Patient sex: M
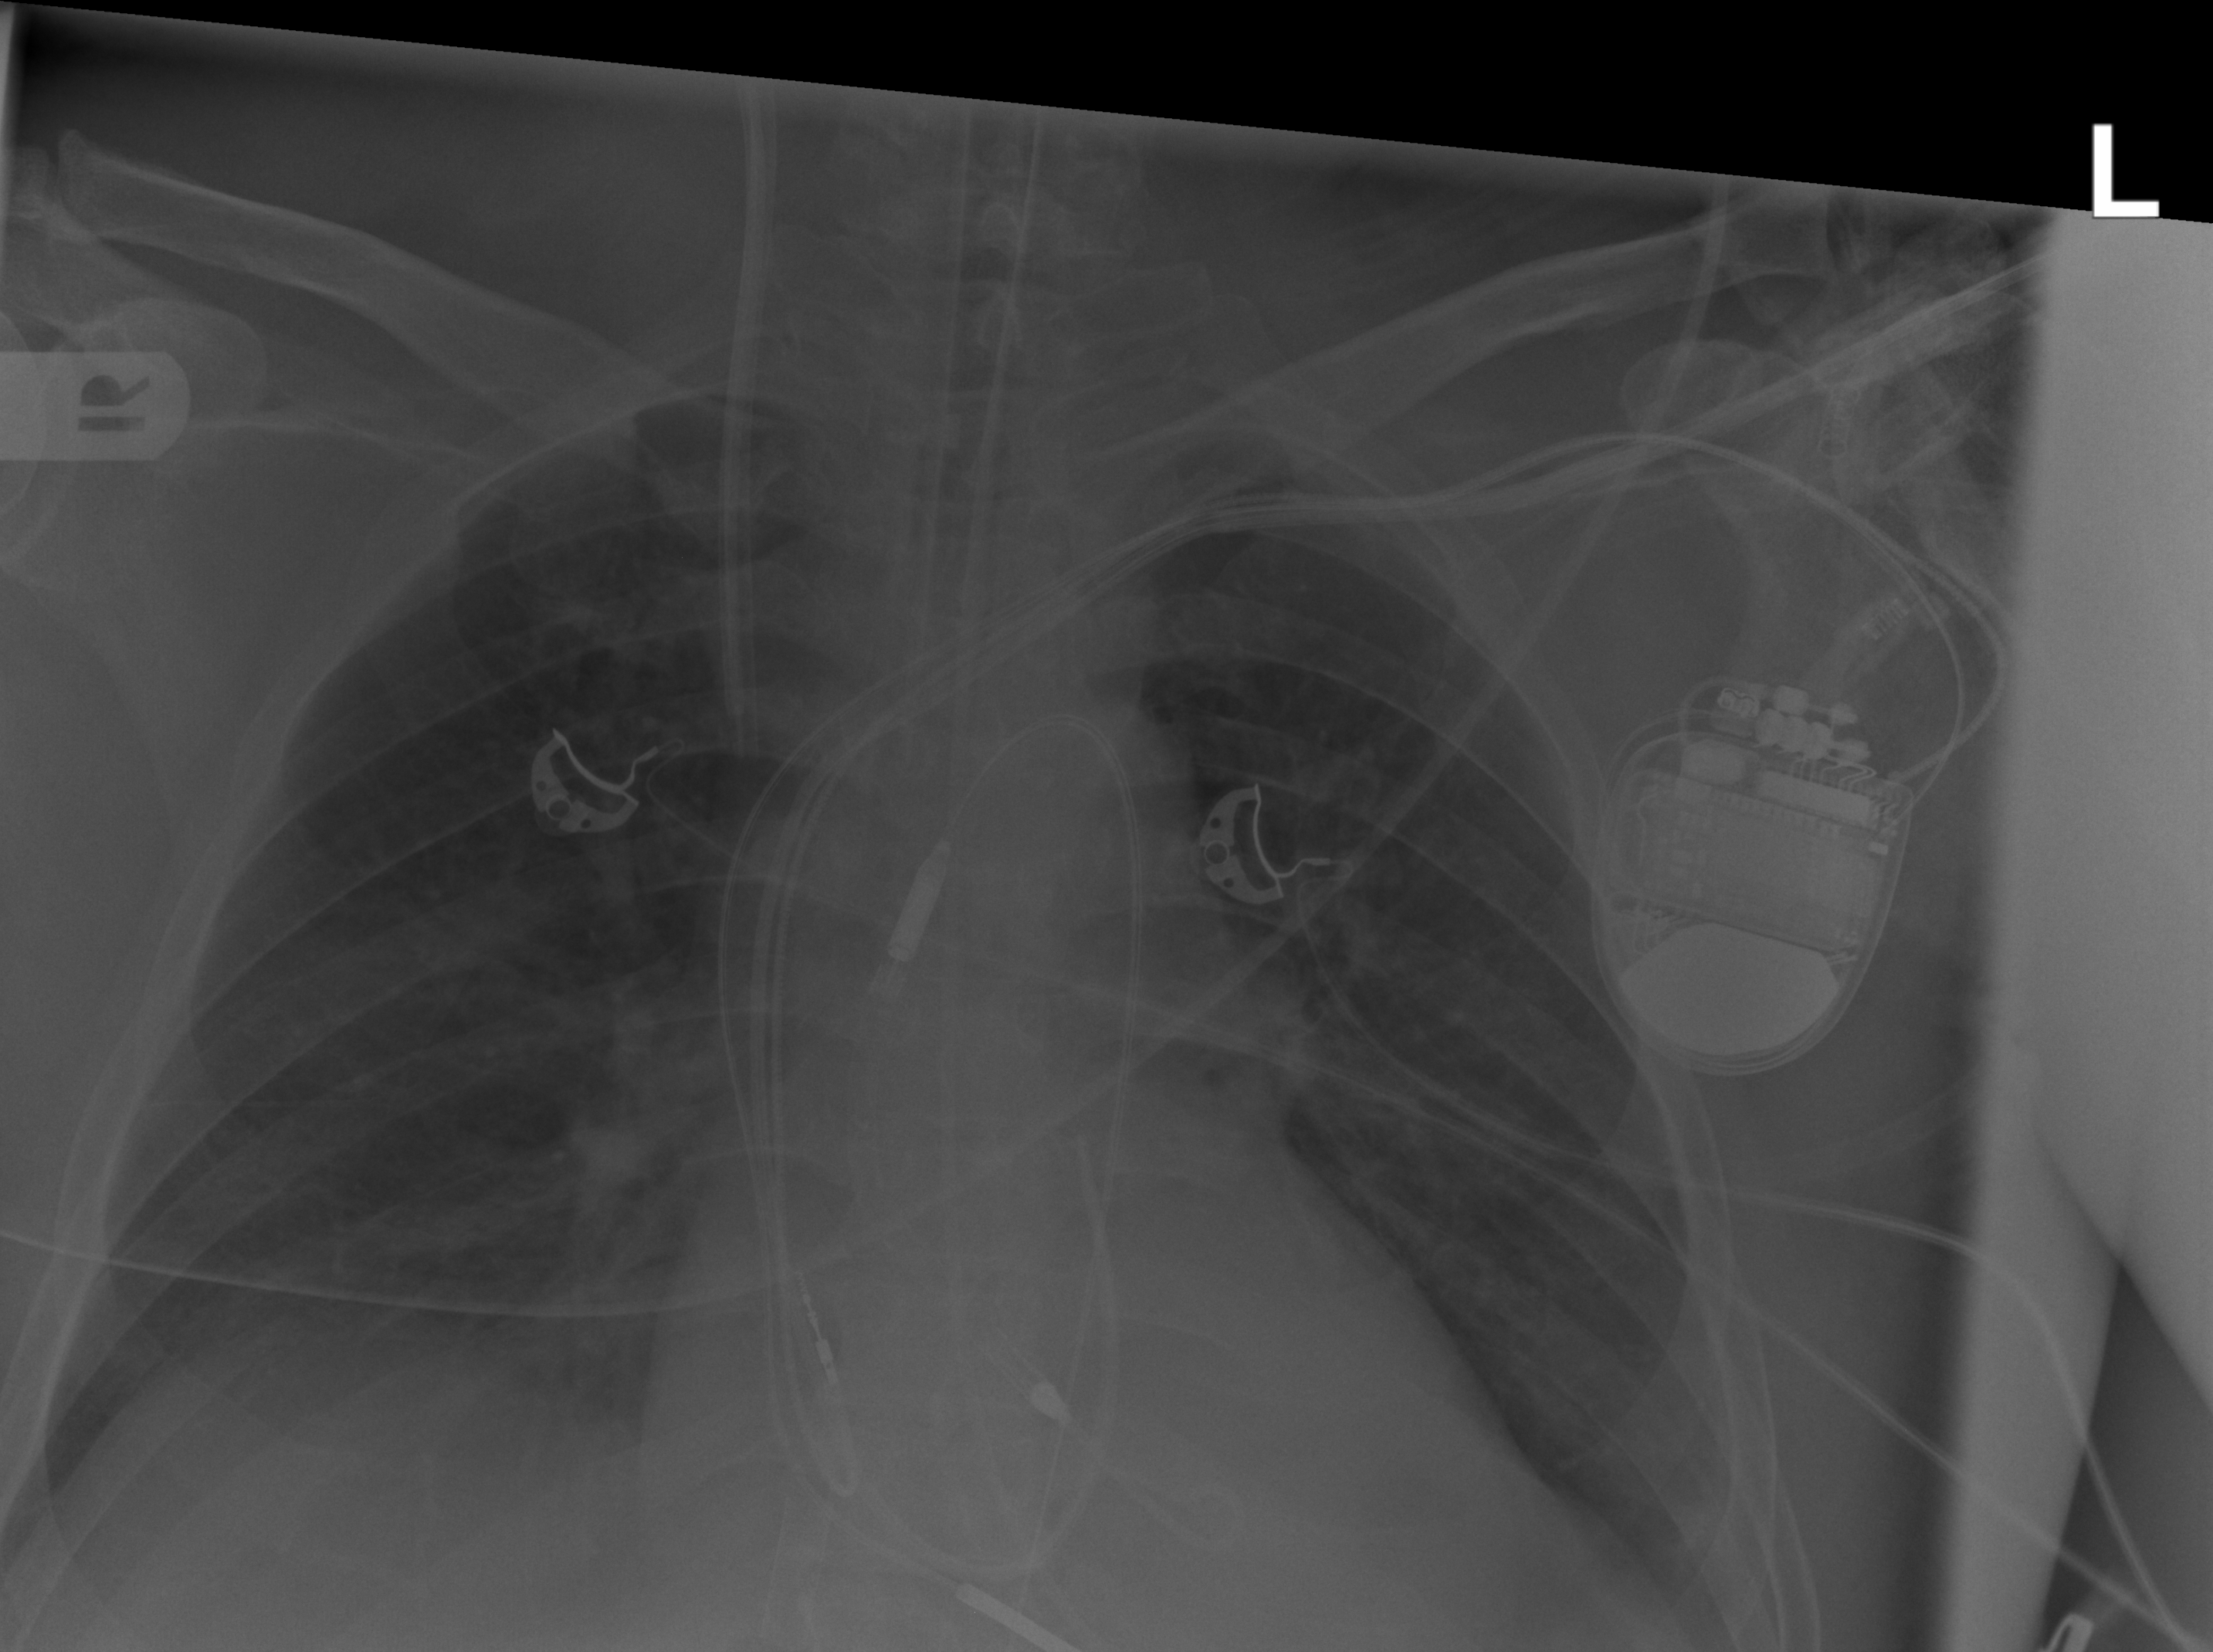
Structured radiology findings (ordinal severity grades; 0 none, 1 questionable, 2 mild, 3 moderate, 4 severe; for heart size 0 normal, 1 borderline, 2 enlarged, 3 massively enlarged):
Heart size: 0
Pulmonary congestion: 2
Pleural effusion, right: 1
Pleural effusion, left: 0
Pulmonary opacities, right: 0
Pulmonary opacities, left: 0
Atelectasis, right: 0
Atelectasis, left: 0